Question: I'm trying to draw a beautiful arc, but QT seems to be making it pix-elated and jaggy. I want it smooth, and I thought anti-aliasing would do that.
Edit: Using QT 4.7.4
Here is a screen shot:

You can notice some parts of the Red Line (Arc) are relatively smooth, but get very ugly looking as it goes around.
Here is my self-contained PaintEvent. To test, just drop it into a template MainWindow GUI project:
'''
void MainWindow::paintEvent(QPaintEvent *e)
{
QPainter painter(this);
QBrush fillBrush = QBrush(Qt::white, Qt::SolidPattern);
QPen markPen(Qt::black);
QPoint centrePt(this->width() / 2, this->height() / 2);
int arcWidth = 8; // Width of the Arc
int radius = (this->width() / 2) - arcWidth; // Radius is maximum minus width of arc line
int maxSpeed = 80; // 80 MPH max speed
int maxAngle = -270 * 16; // 80 MPH is -270, *16 for drawArc
int speedLimit = 40; // Speed limit MPH
double ratio = speedLimit / static_cast<float>(maxSpeed); // 80 MPH is max speed
int angleSpan_ = maxAngle * ratio;
int startAngle_ = -135 * 16; // starting Angle is -135 for 0 MPH, *16 for drawArc
QRect bounds(centrePt.x()-radius, centrePt.y()-radius, (2*radius), (2*radius));
painter.setRenderHint(QPainter::Antialiasing, true); // Suppose to smooth everything out?
setBackgroundRole(QPalette::Base);
setAutoFillBackground(false);
painter.setBrush(fillBrush);
// Draw the circle
fillBrush = QBrush(Qt::black, Qt::SolidPattern);
painter.drawEllipse(centrePt, radius, radius);
// Draw Arc
markPen.setCapStyle(Qt::FlatCap);
markPen.setJoinStyle(Qt::RoundJoin);
markPen.setStyle(Qt::SolidLine);
markPen.setColor(Qt::red);
markPen.setWidth(arcWidth);
painter.setPen(markPen);
fillBrush = QBrush(Qt::red, Qt::SolidPattern);
painter.setBrush(fillBrush);
painter.drawArc(bounds, startAngle_, angleSpan_);
painter.end();
}
'''
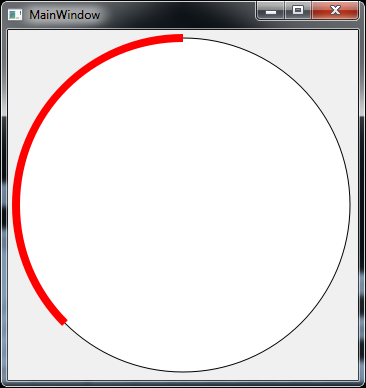
Answer: By "relatively smooth" you are probably referring to the parts where the arc is a perfect line or staircase, where the result of anti-aliasing is almost not visible:

At other angles it's more difficult to get a result what would look fine on a low DPI screen, what's why you get these jagged smoothing:

There is not much you can do, besides applying some sharpening effect. But at the end you will get almost the same result as with no antialiasing:

However you can still improve the black line by snapping it to the nearest grid. You need to use floating-point versions of 'QPoint' and 'QRect':
'''
QPointF centrePt(this->width() / 2 + 0.5, this->height() / 2 + 0.5);
...
QRectF bounds(centrePt.x()-radius + 0.5, centrePt.y()-radius + 0.5, (2*radius), (2*radius));
'''
Original:

With snapping: